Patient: sex M, age 28
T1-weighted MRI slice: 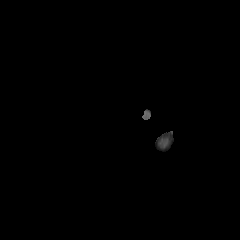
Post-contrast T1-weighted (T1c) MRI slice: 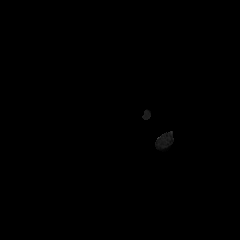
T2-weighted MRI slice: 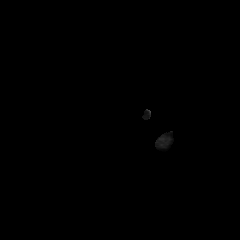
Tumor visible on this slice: no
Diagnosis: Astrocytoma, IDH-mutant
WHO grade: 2